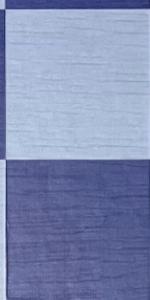
Label: Empty